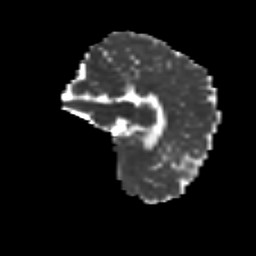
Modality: MD
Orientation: sagittal
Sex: female
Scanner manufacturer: siemens
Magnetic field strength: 3 T
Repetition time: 5 s
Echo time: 0.071 s